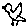
Label: bird